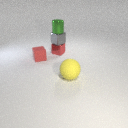
large yellow rubber sphere in front of small red rubber cube